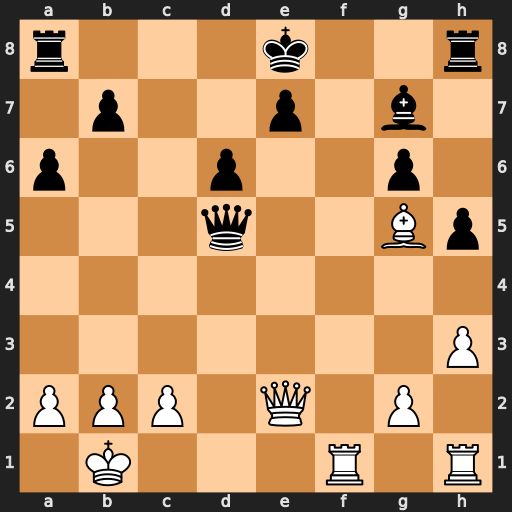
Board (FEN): r3k2r/1p2p1b1/p2p2p1/3q2Bp/8/7P/PPP1Q1P1/1K3R1R
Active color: w
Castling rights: kq
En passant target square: -
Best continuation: Qxe7#